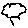
Label: cloud